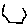
Label: hexagon